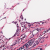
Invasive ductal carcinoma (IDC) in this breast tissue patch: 0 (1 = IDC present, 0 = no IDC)